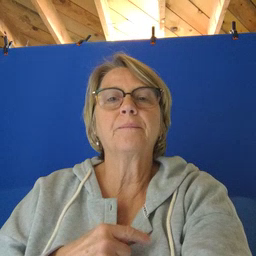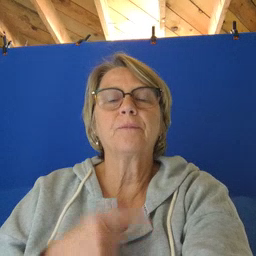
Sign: lips